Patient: sex M, age 51
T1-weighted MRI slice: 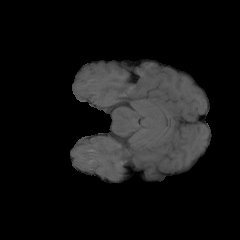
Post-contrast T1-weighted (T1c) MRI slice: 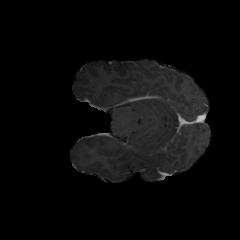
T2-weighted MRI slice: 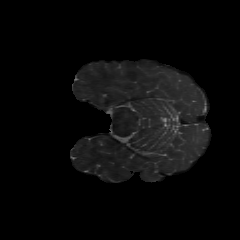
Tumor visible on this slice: no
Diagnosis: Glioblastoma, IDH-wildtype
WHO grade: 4